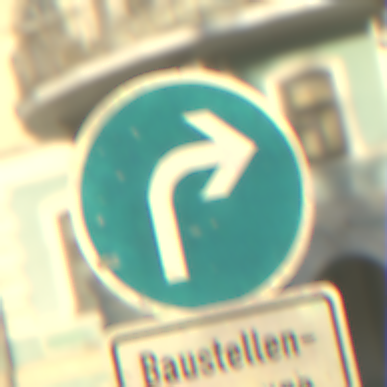
Verkehrszeichen: VorgeschriebeneFahrtrichtungRechts
Zusatzzeichen unten: SonstigeFahrzeugePersonengruppenFrei1
Umgebung: Outdoor, Suburban
Tageszeit: SunriseSunset
Wetter: PartlyCloudy
Licht: Natural
Jahreszeit: NotSpecified
Kontrast: MediumContrast